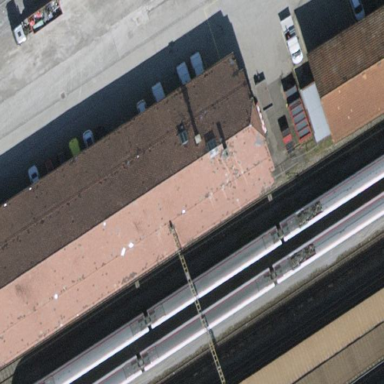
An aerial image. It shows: Transportation building.